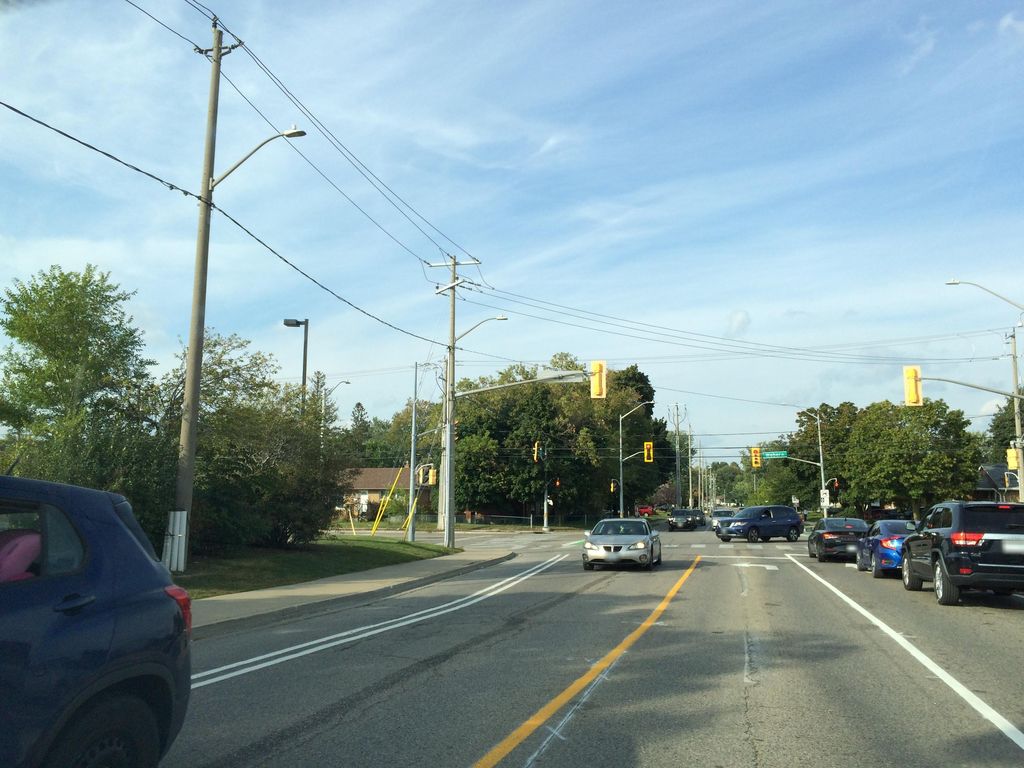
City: kitchener-waterloo